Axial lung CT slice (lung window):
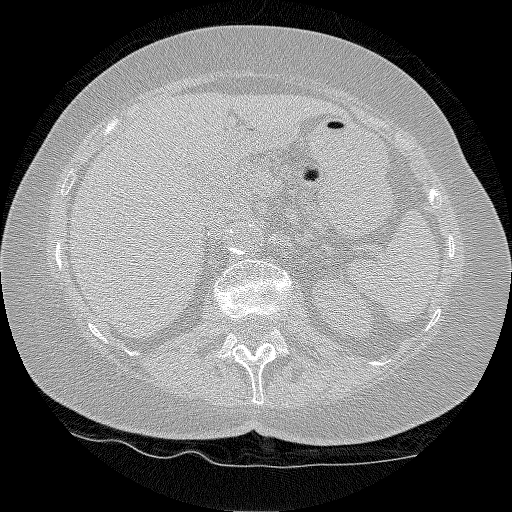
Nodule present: no